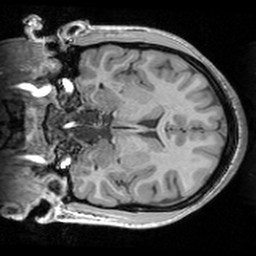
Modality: T1w
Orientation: coronal
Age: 25
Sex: female
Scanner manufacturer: siemens
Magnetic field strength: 3 T
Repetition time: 1.63 s
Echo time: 0.00311 s